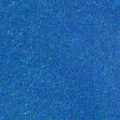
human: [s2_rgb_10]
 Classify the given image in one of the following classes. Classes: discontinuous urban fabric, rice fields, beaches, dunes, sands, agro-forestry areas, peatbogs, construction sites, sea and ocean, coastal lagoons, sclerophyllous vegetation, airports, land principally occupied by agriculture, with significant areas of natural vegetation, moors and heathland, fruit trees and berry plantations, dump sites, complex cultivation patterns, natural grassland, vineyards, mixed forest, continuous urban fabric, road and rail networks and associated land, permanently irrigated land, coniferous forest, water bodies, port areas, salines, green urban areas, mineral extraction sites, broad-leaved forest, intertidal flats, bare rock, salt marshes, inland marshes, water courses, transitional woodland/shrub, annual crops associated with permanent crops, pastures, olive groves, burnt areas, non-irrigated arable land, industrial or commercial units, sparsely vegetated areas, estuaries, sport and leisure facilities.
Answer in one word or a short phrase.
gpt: sea and ocean